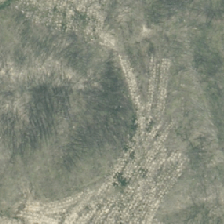
Land cover: harvested_forest